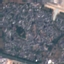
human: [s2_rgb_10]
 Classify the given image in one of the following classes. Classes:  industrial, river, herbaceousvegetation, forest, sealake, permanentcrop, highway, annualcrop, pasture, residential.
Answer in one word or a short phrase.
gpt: Residential